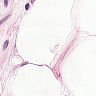
Metastatic tissue present: no